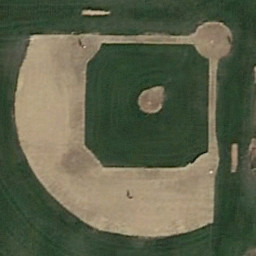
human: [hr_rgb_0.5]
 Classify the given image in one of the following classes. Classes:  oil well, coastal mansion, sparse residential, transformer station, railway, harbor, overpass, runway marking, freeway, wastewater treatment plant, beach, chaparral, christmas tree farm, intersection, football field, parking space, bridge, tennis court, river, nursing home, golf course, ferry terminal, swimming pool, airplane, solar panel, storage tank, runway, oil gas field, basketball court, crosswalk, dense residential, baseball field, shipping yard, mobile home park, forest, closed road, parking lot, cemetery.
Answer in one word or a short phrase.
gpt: baseball field